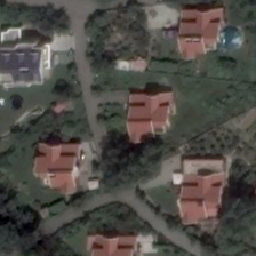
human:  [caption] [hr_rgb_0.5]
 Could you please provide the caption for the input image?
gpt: Six of the green buildings in the middle level of residential areas.

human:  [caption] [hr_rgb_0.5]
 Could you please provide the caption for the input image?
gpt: Six buildings and many green trees in a medium-sized residential area.

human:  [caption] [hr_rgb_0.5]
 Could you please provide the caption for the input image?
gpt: six buildings and many green trees are in an average residential area.

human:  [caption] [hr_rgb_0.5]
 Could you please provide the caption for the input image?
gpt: Two buildings and many green trees are located in an intermediate residential area.

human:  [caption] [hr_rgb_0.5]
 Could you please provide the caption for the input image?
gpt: SIX buildings and many green trees are in an average residential area.